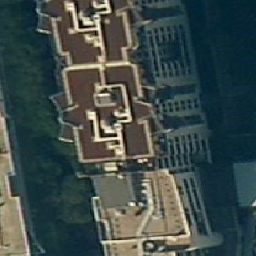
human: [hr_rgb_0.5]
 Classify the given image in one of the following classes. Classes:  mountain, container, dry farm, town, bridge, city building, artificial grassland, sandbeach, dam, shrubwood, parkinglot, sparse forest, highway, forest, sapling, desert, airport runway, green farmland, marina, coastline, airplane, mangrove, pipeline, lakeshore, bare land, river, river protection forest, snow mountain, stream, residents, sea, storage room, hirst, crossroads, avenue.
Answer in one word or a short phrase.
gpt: city building